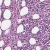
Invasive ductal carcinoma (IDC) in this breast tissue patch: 1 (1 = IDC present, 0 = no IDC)